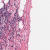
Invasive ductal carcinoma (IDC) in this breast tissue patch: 0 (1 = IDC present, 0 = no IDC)